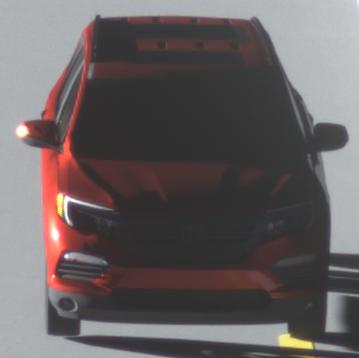
Make: Honda
Model: Pilot
Detailed model: 3
Model produced from: 2015
Model produced until: 2022
Doors: 5
Color: red
Road condition: dry road
Daytime: sunrise or sunset
Contrast: high contrast